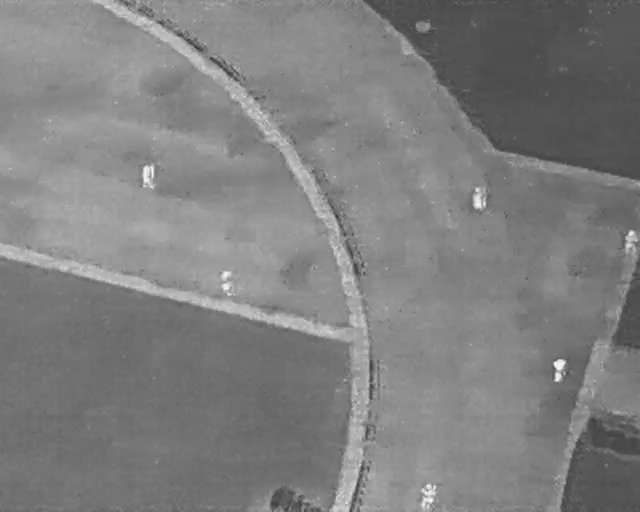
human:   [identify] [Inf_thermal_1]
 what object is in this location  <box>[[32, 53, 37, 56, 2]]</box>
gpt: <ref>1 large person at the center</ref>